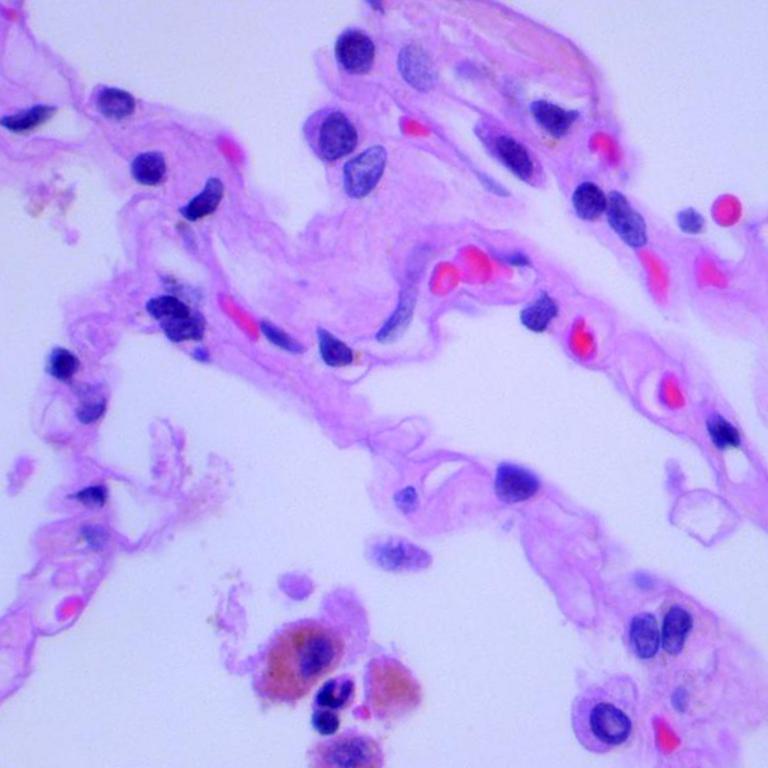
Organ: lung
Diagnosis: benign